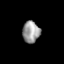
Tissue: prostate
Cell type: T cells
Senescence score: 0.2684
Nuclear area (px): 363
Mean DAPI intensity: 156.003